【题型】解答题　【知识点】平面几何　【难度】easy
如图，在 $Rt\triangle ABC$ 中，$\angle C=90^\circ$。

(1) 请用直尺和圆规作出 $Rt\triangle ABC$ 的外接圆，圆心为 $O$（保留作图痕迹，不要求写作法）；

(2) 若 $AB=6$，$\angle A=30^\circ$，求扇形 $AOC$ 的面积。

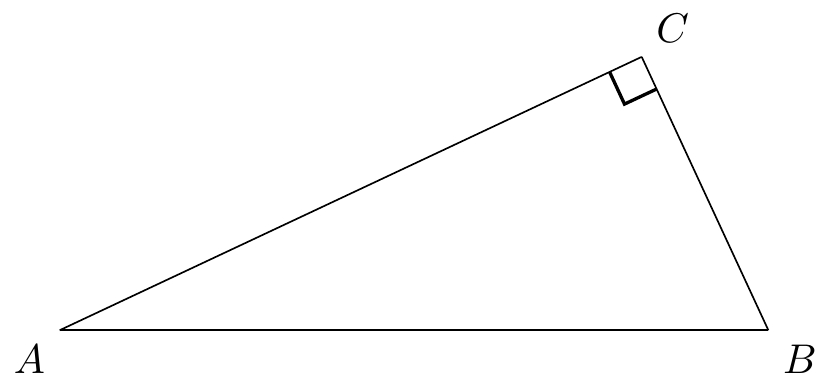
【解答】
(1) 如图即为 $Rt\triangle ABC$ 的外接圆，圆心为 $O$；

(2) $\because AB$ 是直径，

$\therefore \angle ACB = 90^\circ$，

$\because \angle A=30^\circ$，

$\therefore \angle B=90^\circ - \angle A=90^\circ - 30^\circ=60^\circ$，

$\because AB=6$，$\angle B=60^\circ$，

$\therefore$ 圆 $O$ 的半径为 $3$，圆心角 $\angle AOC=120^\circ$，

$\therefore$ 扇形 $AOC$ 的面积为

$\frac{n\pi r^2}{360} = \frac{120\pi \times 3^2}{360} = 3\pi$.

答：扇形 $AOC$ 的面积为 $3\pi$。
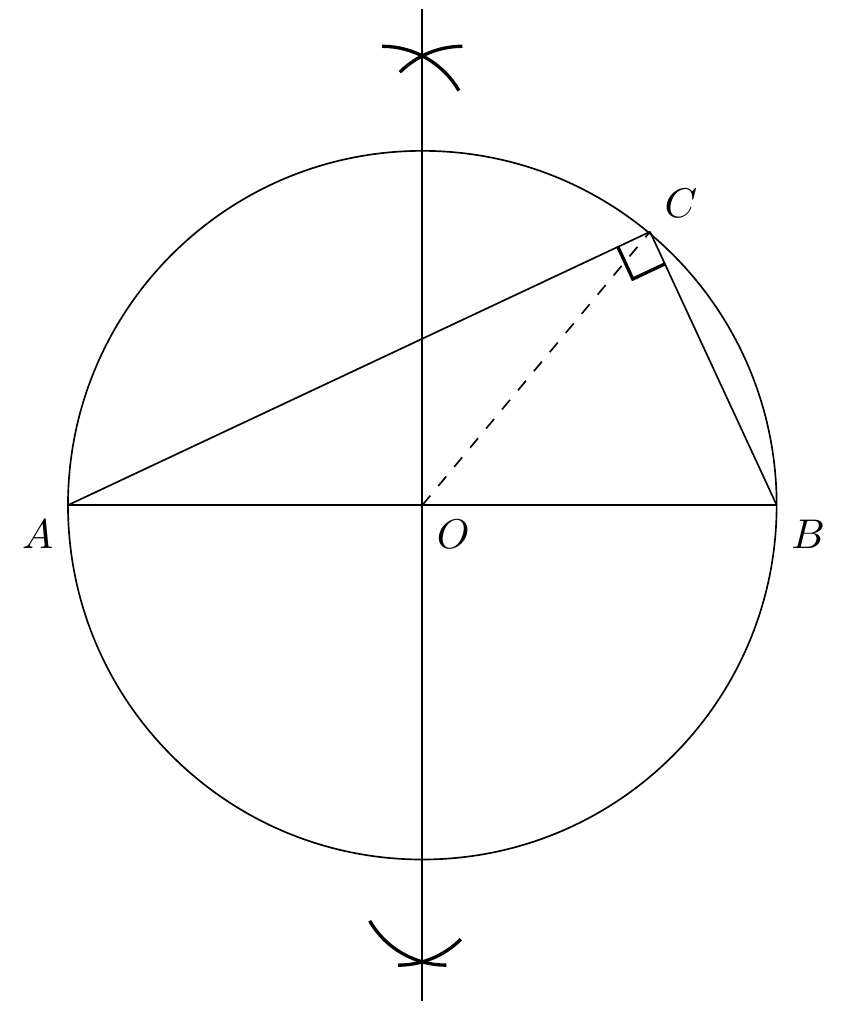